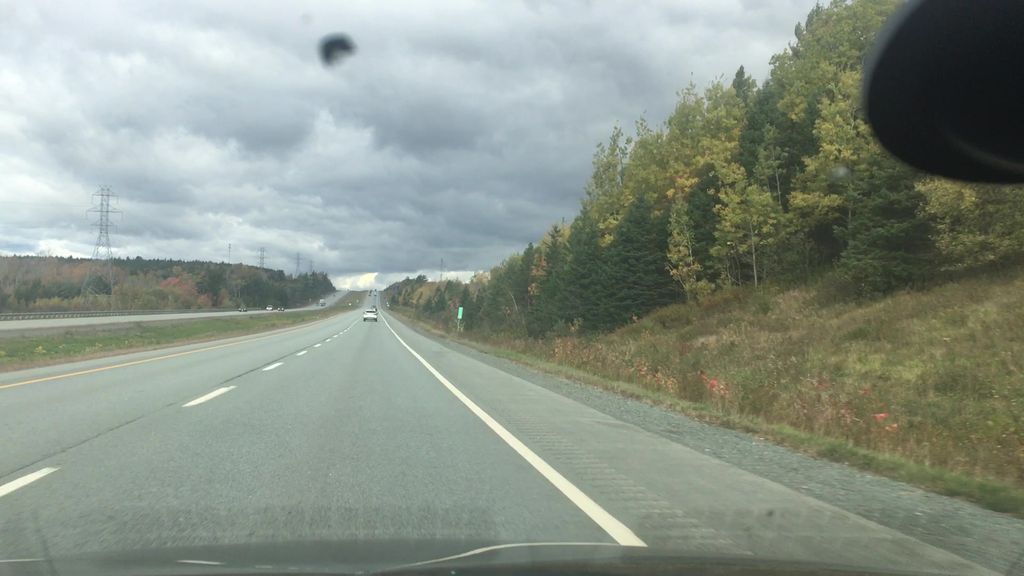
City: halifax